Question: I am trying new 'AlertDialog' from appcompat v7 22.1.1.
It works pretty well (In all android versions) as in image.

Style for AlertDialog is this. (For now I am using hardcoded color values instead of color resources)
'''
<style name="AppTheme" parent="Theme.AppCompat.Light.DarkActionBar">
<item name="colorPrimaryDark">#111111</item>
<item name="colorPrimary">#00ddff</item>
<item name="colorAccent">#0044aa</item>
<item name="colorButtonNormal">#00aaaa</item>
<item name="colorControlHighlight">#00ddff</item>
<item name="alertDialogTheme">@style/AlertDialogTheme</item>
</style>
<style name="AlertDialogTheme" parent="Theme.AppCompat.Dialog.Alert">
<item name="colorAccent">#0044aa</item>
<item name="android:background">#ffffff</item>
<item name="android:textColorPrimary">#000000</item>
<item name="android:windowTitleStyle">@style/MyTitleTextStyle</item>
</style>
<style name="MyTitleTextStyle">
<item name="android:textColor">#0044aa</item>
<item name="android:textAppearance">@style/TextAppearance.AppCompat.Title</item>
</style>
'''
My question is ,
1)
2) No pressed color is there in android >= 21 , what is hack for this ?
3) How can I have different colors of action buttons (Is it possible)?
Any help would be great.
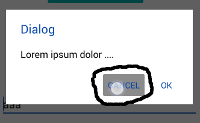
Answer: You can use style attributes like
- 'buttonBarButtonStyle'- 'buttonBarNegativeButtonStyle'- 'buttonBarNeutralButtonStyle'- 'buttonBarPositiveButtonStyle'
Example:
'''
<style name="dialog_theme" parent="Theme.AppCompat.Dialog.Alert">
<item name="buttonBarNegativeButtonStyle">@style/dialog_button.negative</item>
<item name="buttonBarPositiveButtonStyle">@style/dialog_button.positive</item>
</style>
<style name="dialog_button">
<item name="android:textStyle">bold</item>
<item name="android:minWidth">64dp</item>
<item name="android:paddingLeft">8dp</item>
<item name="android:paddingRight">8dp</item>
<item name="android:background">@drawable/dialogButtonSelector</item>
</style>
<style name="dialog_button.negative">
<item name="android:textColor">#f00</item>
</style>
<style name="dialog_button.positive">
<item name="android:layout_marginLeft">8dp</item>
<item name="android:textColor">#00f</item>
</style>
'''
Where 'dialogButtonSelector' is our custom drawable selector.
Unfortunatelly setting background on 'dialog_button' destroy our paddings and margins so I need to set it again.
'dialog_button' style can inherit through 'Widget.AppCompat.Button.ButtonBar.AlertDialog' but I found that it has missing styles like 'textStyle' 'bold'.